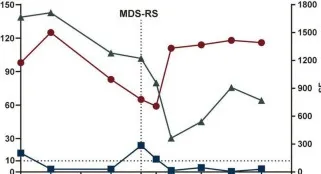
Main clinical and biologic findings and therapeutic interventions in three patients treated with tofacitinib. Case 3 , respectively. CRP and Hb referred to the left Y axis, SF referred to the right Y axis. CRP, C-reaction protein; Hb, hemoglobin; SF, serum ferritin; Tofa, tofacitinib (mg/day); Pred, prednisone (mg/day); Dx, dexamethasone; MDS-RS, Myelodysplastic Syndrome with ring sideroblasts.
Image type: chart (chart)